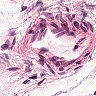
Metastatic tissue present: no